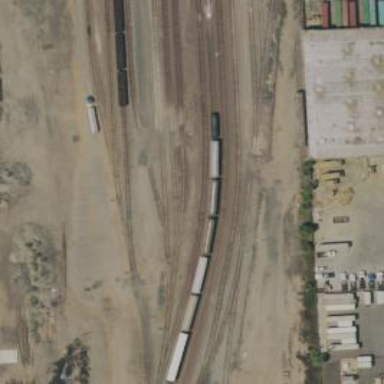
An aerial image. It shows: Railway yard used for servicing trains.